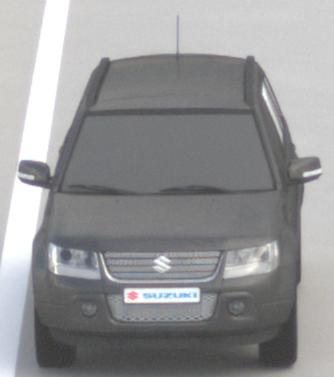
Make: Suzuki
Model: Grand Vitara
Detailed model: Gen. 1 JT
Model produced from: 2009
Model produced until: 2012
Doors: 5
Color: gray
Road condition: dry road
Daytime: morning or afternoon
Contrast: low contrast